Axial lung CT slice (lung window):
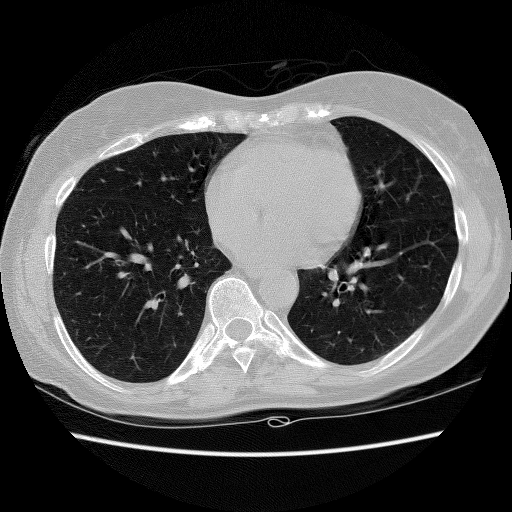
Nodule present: no